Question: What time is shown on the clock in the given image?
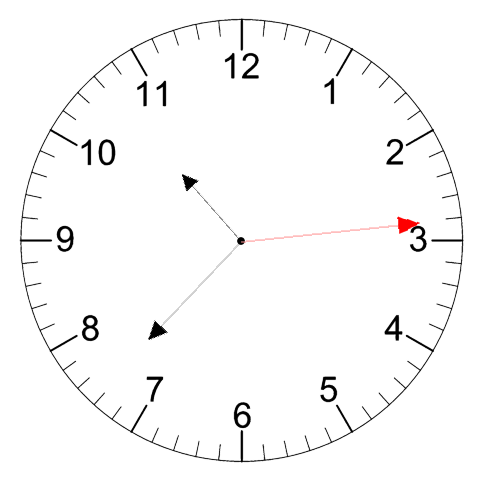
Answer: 10:37:14